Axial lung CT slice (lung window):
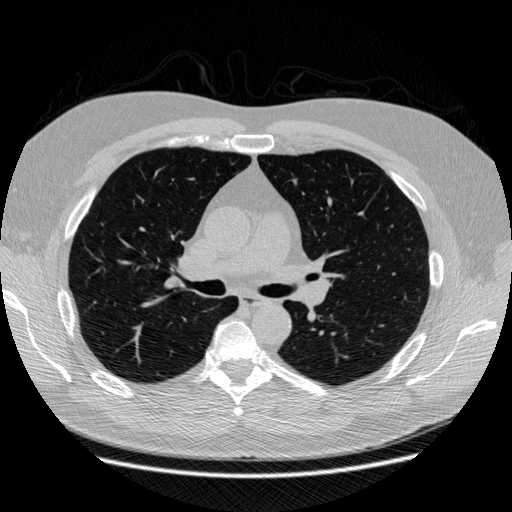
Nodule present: no